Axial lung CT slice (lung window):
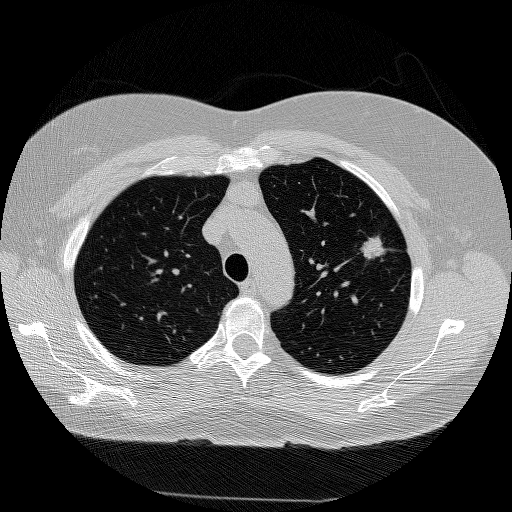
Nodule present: yes
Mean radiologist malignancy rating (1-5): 5